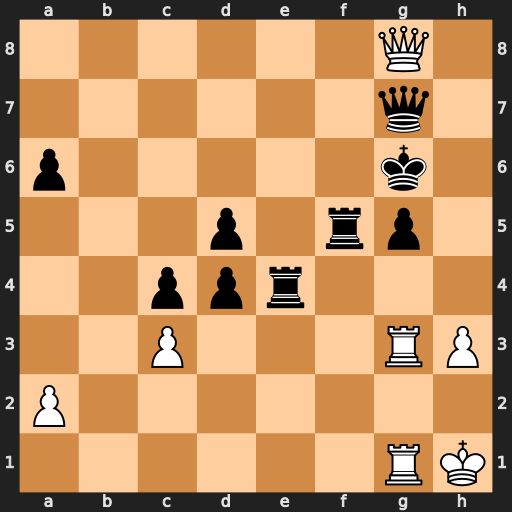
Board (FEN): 6Q1/6q1/p5k1/3p1rp1/2ppr3/2P3RP/P7/6RK
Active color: w
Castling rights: -
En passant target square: -
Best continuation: Rxg5+ Rxg5 Rxg5+ Kxg5 Qxg7+